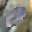
Label: 0